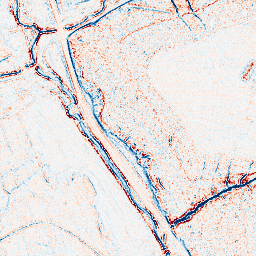
Category: edge_preserving
Decomposition family: bilateral
Decomposition parameters: d: 5
sigma_color: 100
sigma_space: 50
Upsampling method: cubic_mitchell
Upsampling parameters: scale: 8
Upsampling scale: 8